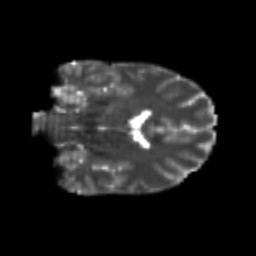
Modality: T2w
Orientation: coronal
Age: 25
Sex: male
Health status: healthy
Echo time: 0.074 s